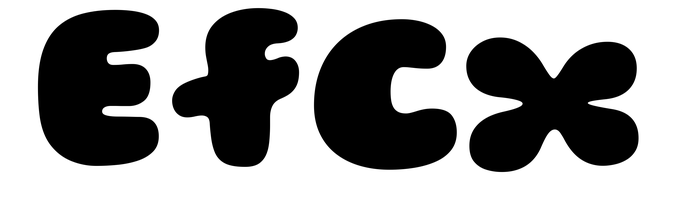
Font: Gluten_Black